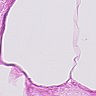
Metastatic tissue present: no